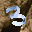
Label: 3